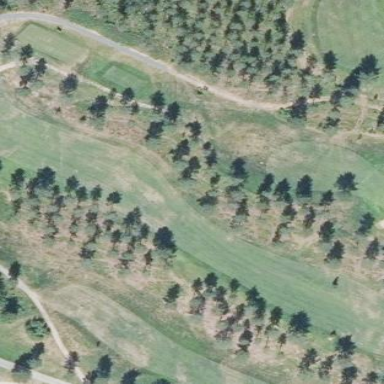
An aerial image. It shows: Golf fairway surrounded by grass.